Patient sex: M
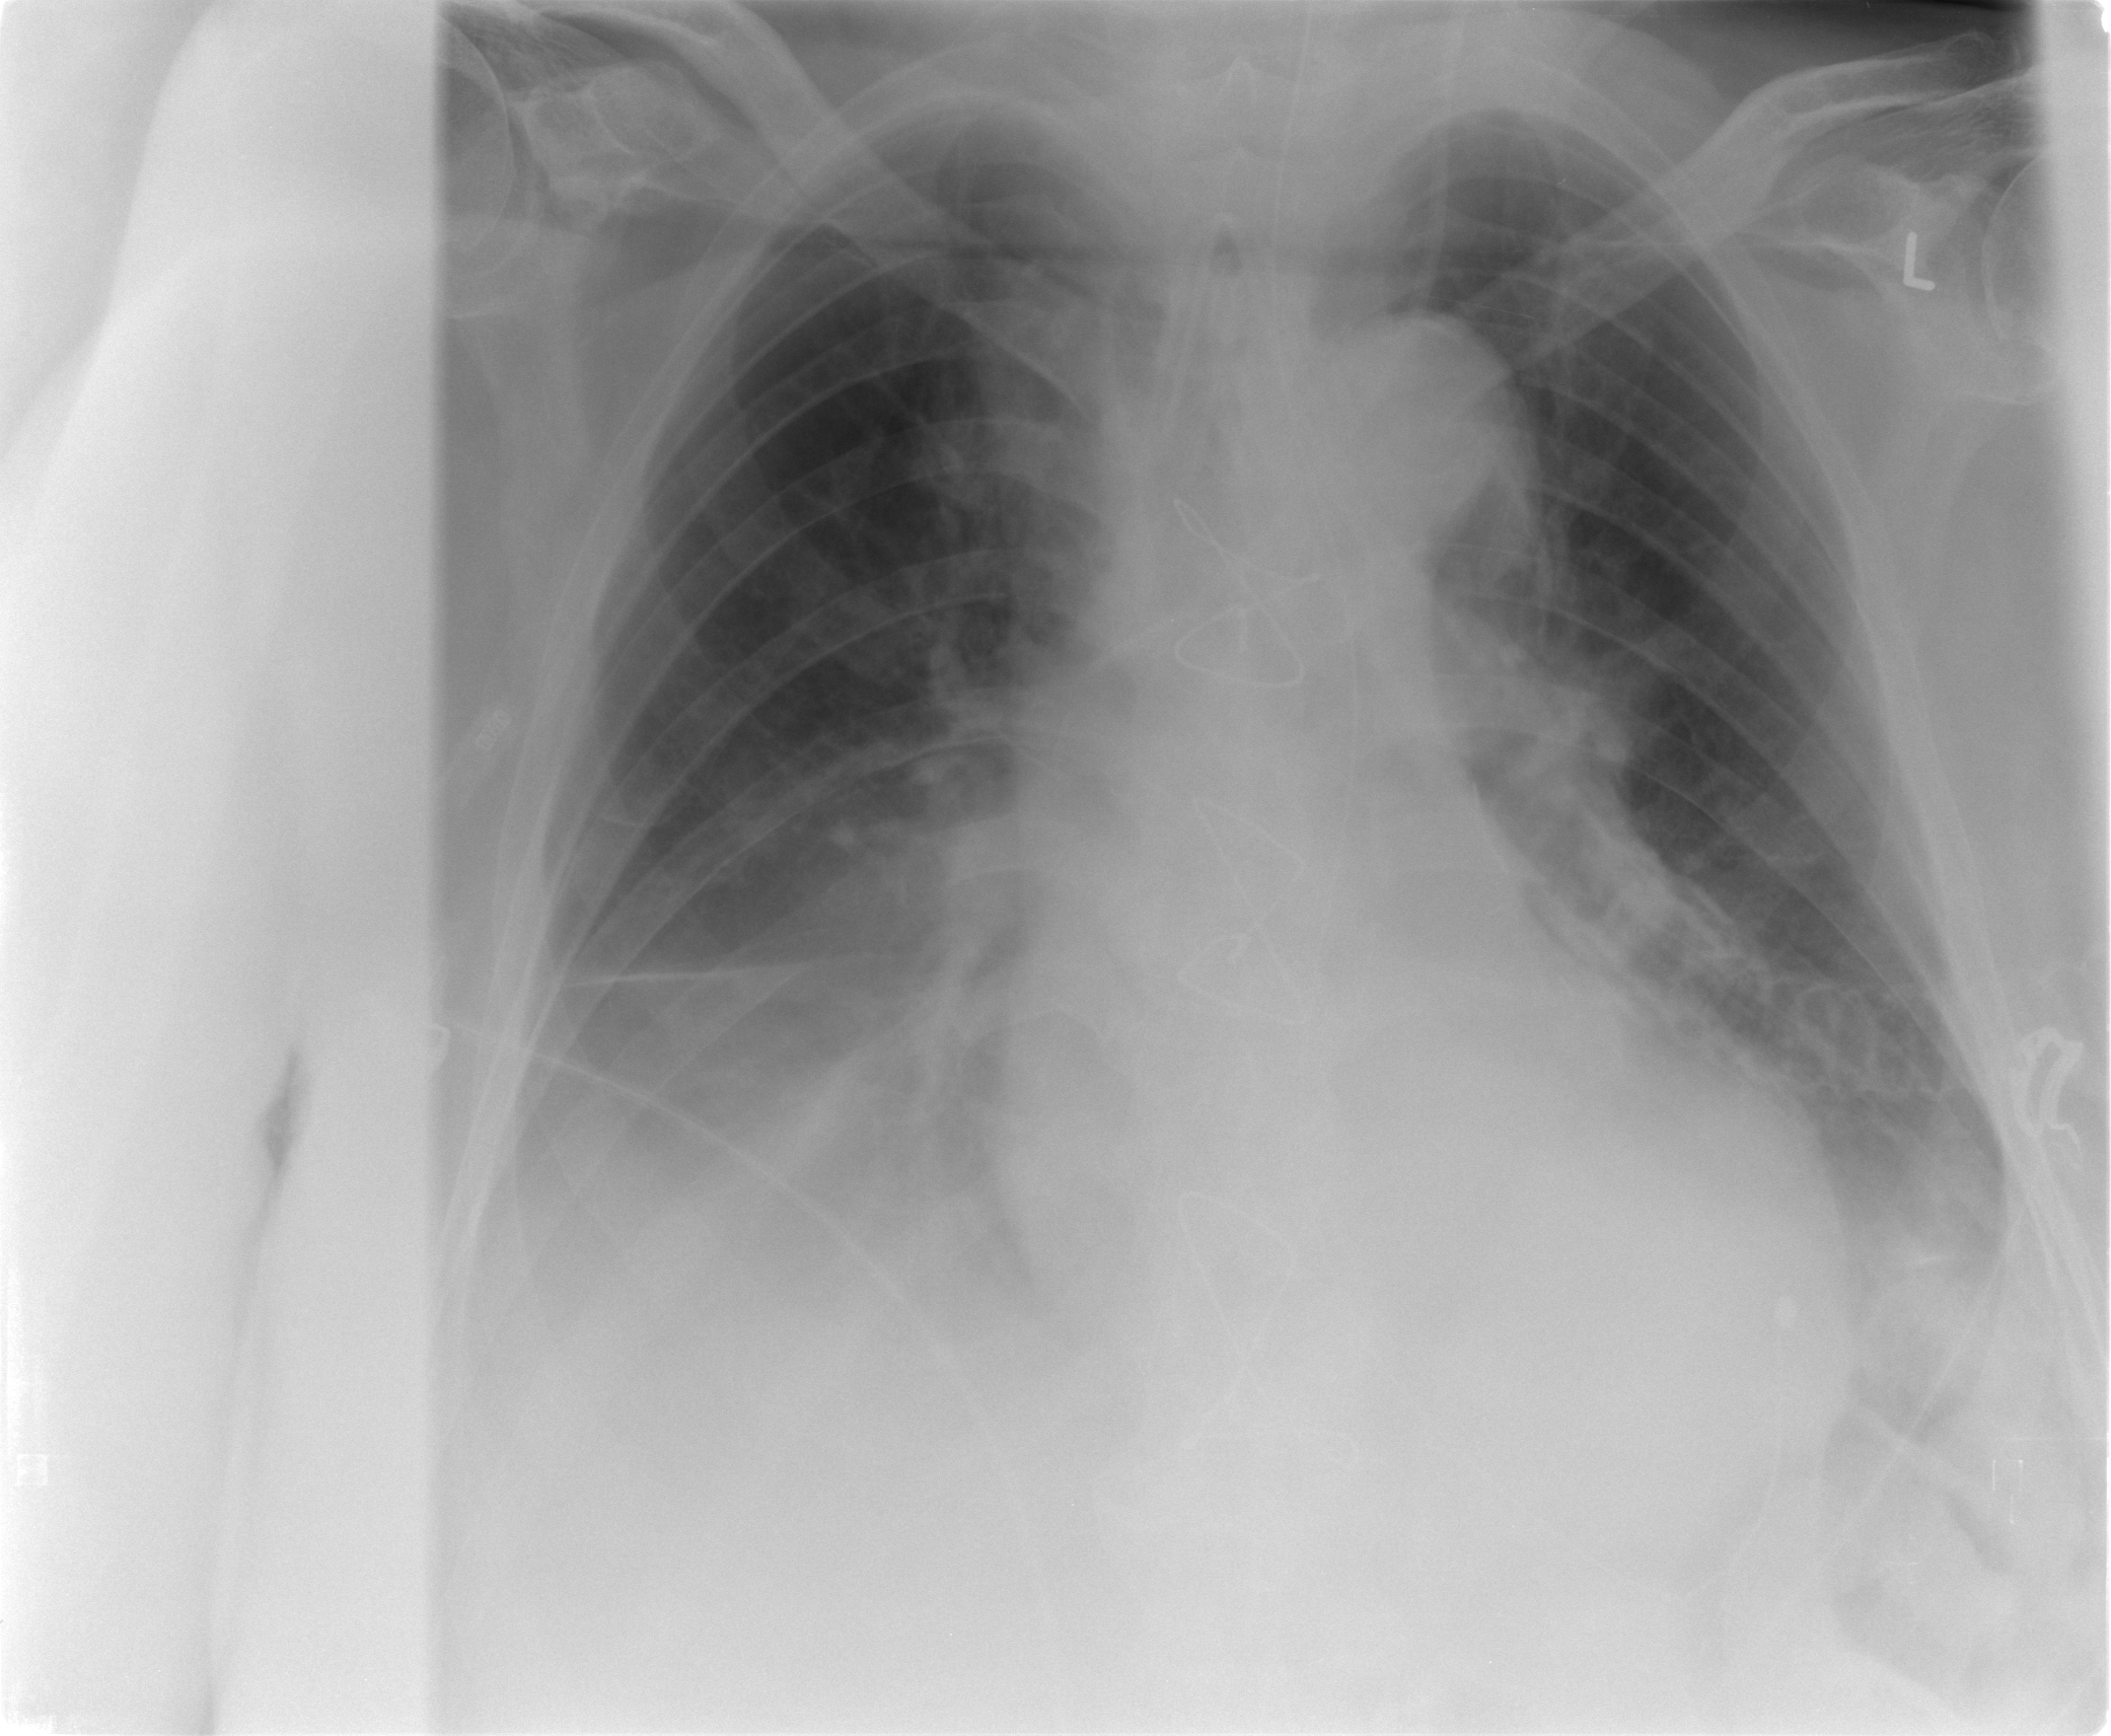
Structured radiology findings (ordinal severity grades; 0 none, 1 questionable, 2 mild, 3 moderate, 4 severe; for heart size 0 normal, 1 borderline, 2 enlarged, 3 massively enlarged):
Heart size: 0
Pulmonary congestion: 2
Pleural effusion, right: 3
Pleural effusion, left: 2
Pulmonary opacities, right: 0
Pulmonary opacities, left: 0
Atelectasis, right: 3
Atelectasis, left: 2